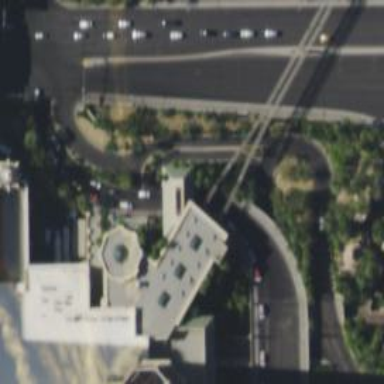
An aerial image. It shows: Building with tram access.